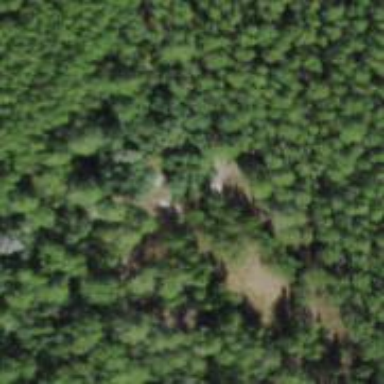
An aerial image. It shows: Beautiful woodland area.